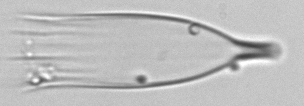
Label: Favella